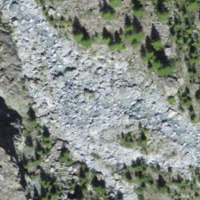
EUNIS habitat code: 48
Species observed at this site:
Marmota marmota
Vaccinium vitis-idaea
Ficedula hypoleuca
Periparus ater